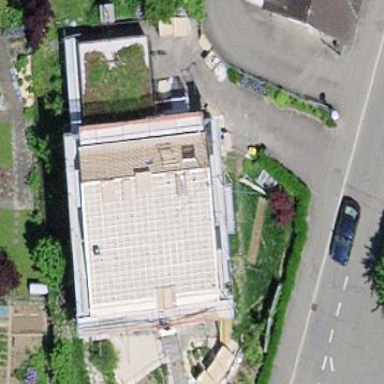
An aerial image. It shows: Building.